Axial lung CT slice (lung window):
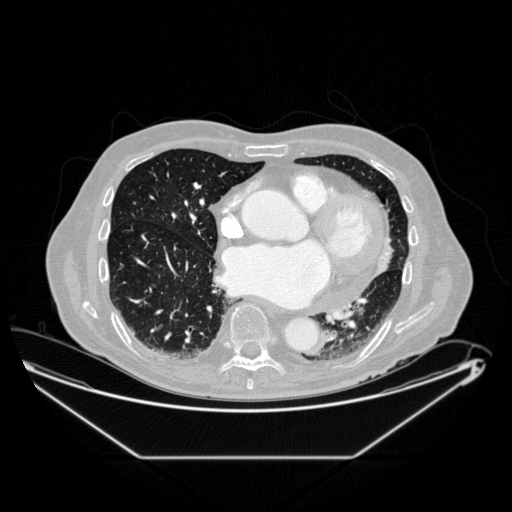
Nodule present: no